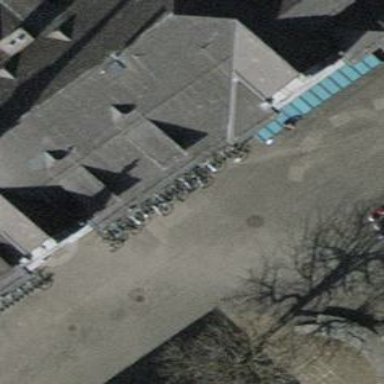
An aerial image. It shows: Bicycle parking area.